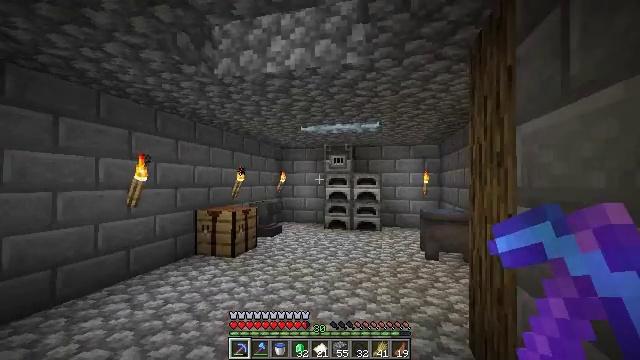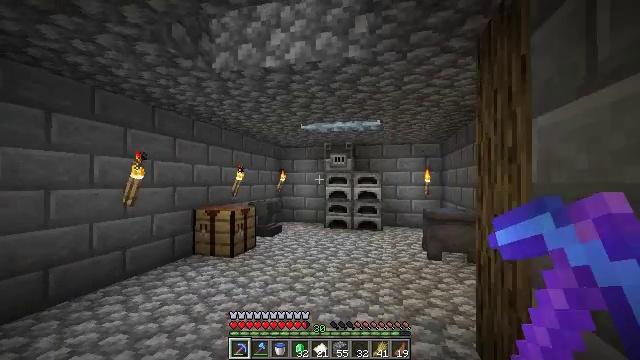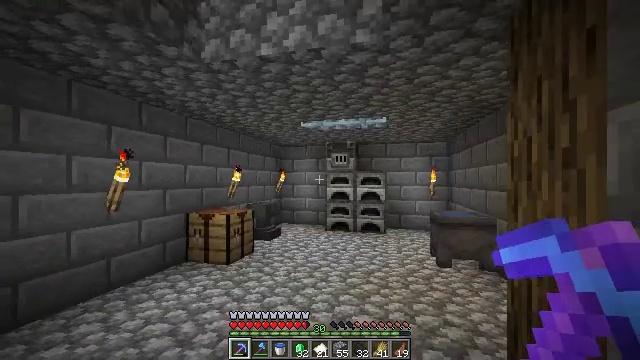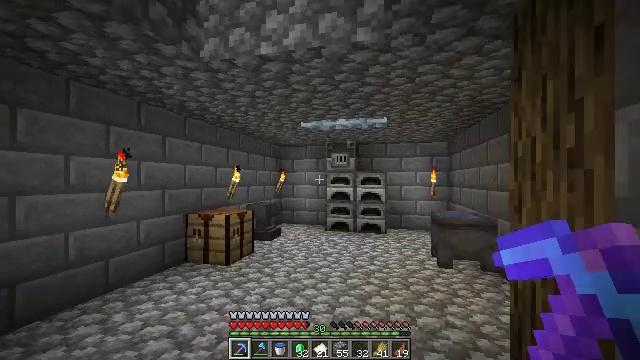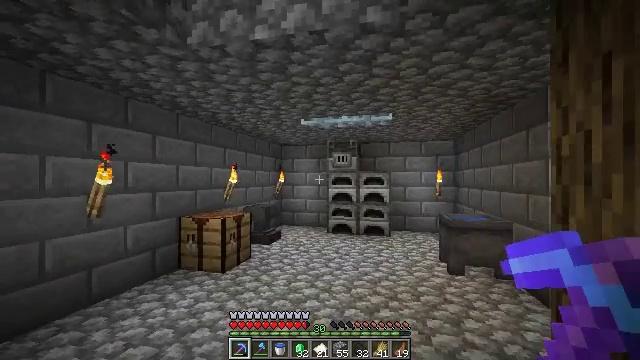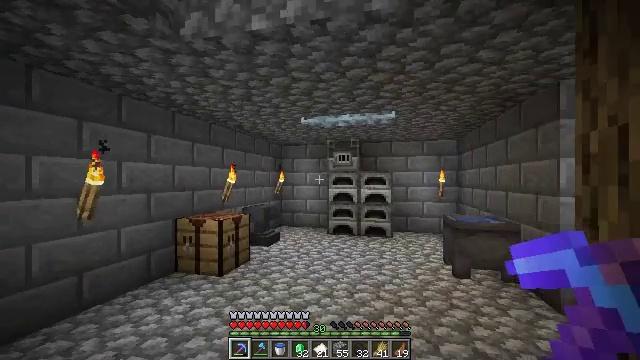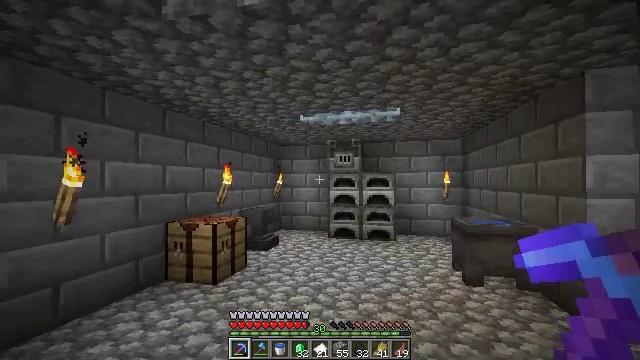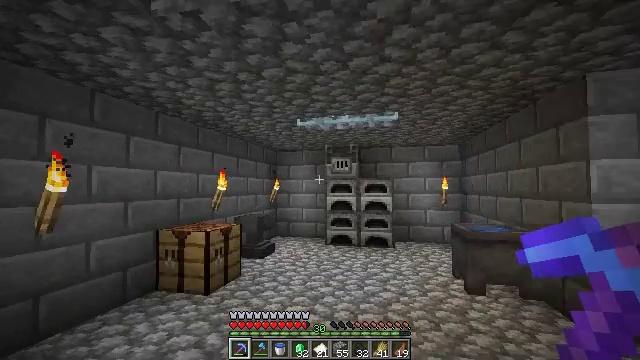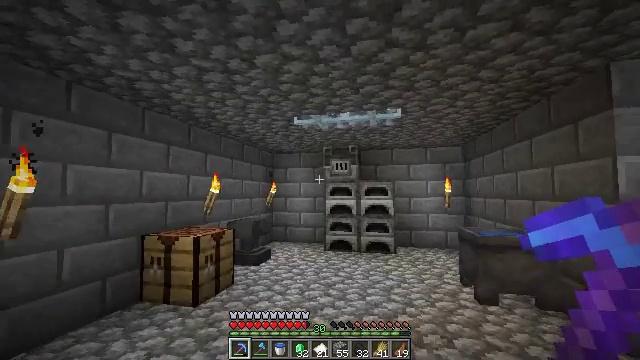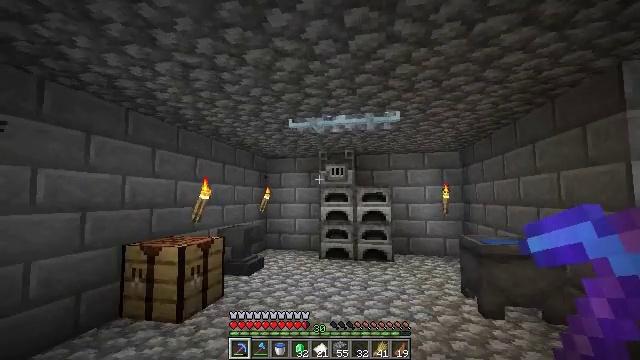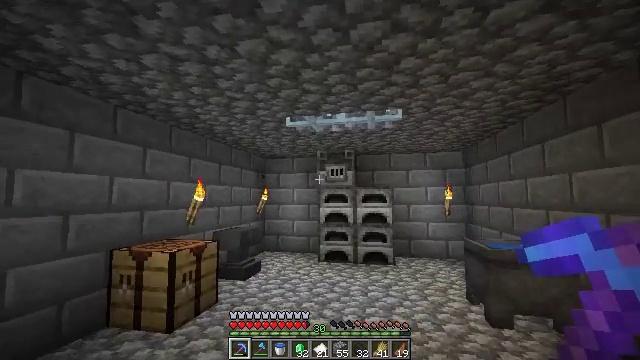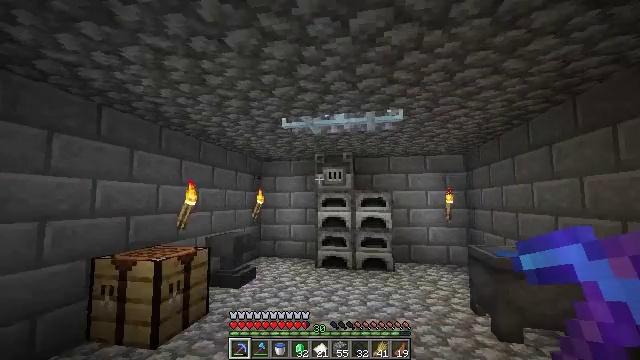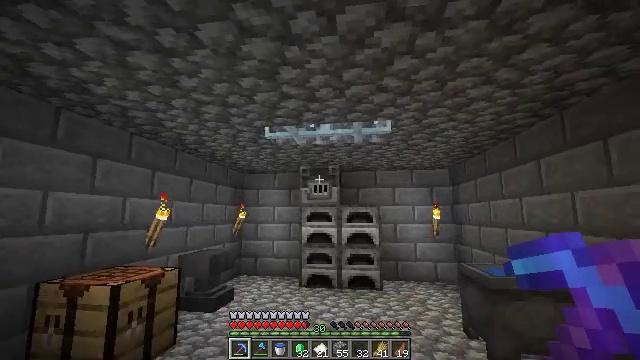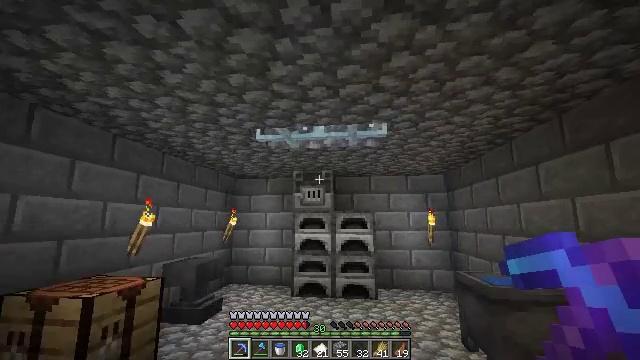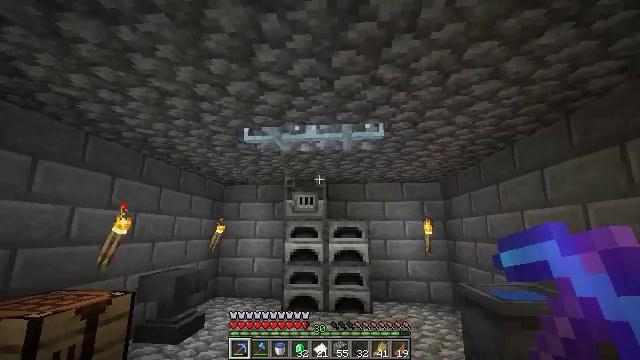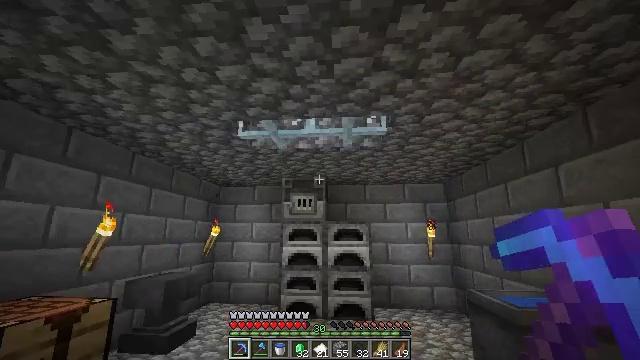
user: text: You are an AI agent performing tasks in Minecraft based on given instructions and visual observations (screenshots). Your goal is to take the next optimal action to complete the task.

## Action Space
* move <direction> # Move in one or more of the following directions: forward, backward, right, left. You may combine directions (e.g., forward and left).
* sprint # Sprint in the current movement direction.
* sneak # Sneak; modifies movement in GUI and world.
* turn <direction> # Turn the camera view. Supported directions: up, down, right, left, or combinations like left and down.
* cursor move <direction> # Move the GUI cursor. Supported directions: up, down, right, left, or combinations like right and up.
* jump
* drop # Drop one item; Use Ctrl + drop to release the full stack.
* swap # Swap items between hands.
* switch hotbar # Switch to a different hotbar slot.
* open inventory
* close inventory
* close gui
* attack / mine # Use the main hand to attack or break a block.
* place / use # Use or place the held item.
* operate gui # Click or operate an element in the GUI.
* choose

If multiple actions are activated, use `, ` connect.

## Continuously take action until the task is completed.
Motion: motion action
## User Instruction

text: Craft iron nugget.
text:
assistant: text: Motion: move forward
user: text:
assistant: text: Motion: move forward
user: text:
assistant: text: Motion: move forward
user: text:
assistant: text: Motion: move forward
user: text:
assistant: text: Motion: move forward
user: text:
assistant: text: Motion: move forward
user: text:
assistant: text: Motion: move forward, turn up
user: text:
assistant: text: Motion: move forward
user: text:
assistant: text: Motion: move forward, turn right and up
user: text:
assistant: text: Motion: move forward
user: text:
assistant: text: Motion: move forward
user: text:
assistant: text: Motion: move forward, turn right and up
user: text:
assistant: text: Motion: move forward, turn right and up
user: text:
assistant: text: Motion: move forward, turn right and up
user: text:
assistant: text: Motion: move forward
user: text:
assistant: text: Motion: move forward, turn up
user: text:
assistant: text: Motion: move forward
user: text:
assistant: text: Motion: move forward
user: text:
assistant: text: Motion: move forward, turn up
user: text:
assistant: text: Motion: move forward
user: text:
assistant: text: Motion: move forward
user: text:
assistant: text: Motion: move forward
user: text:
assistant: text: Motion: move forward
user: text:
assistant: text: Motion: move forward, turn up
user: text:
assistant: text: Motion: move forward
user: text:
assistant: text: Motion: move forward
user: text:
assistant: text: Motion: no_op
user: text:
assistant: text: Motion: use / place
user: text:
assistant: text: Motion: use / place
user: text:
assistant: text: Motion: use / place